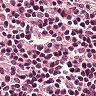
Metastatic tissue present: no